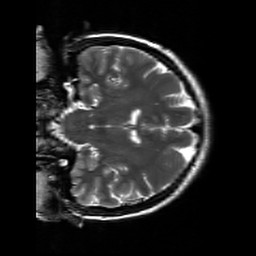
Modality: T2w
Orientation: coronal
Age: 33
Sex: female
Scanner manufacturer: siemens
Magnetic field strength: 3 T
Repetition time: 7 s
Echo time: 0.09 s